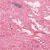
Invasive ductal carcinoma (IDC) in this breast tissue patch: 0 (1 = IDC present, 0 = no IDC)